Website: walmart
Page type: order-returns
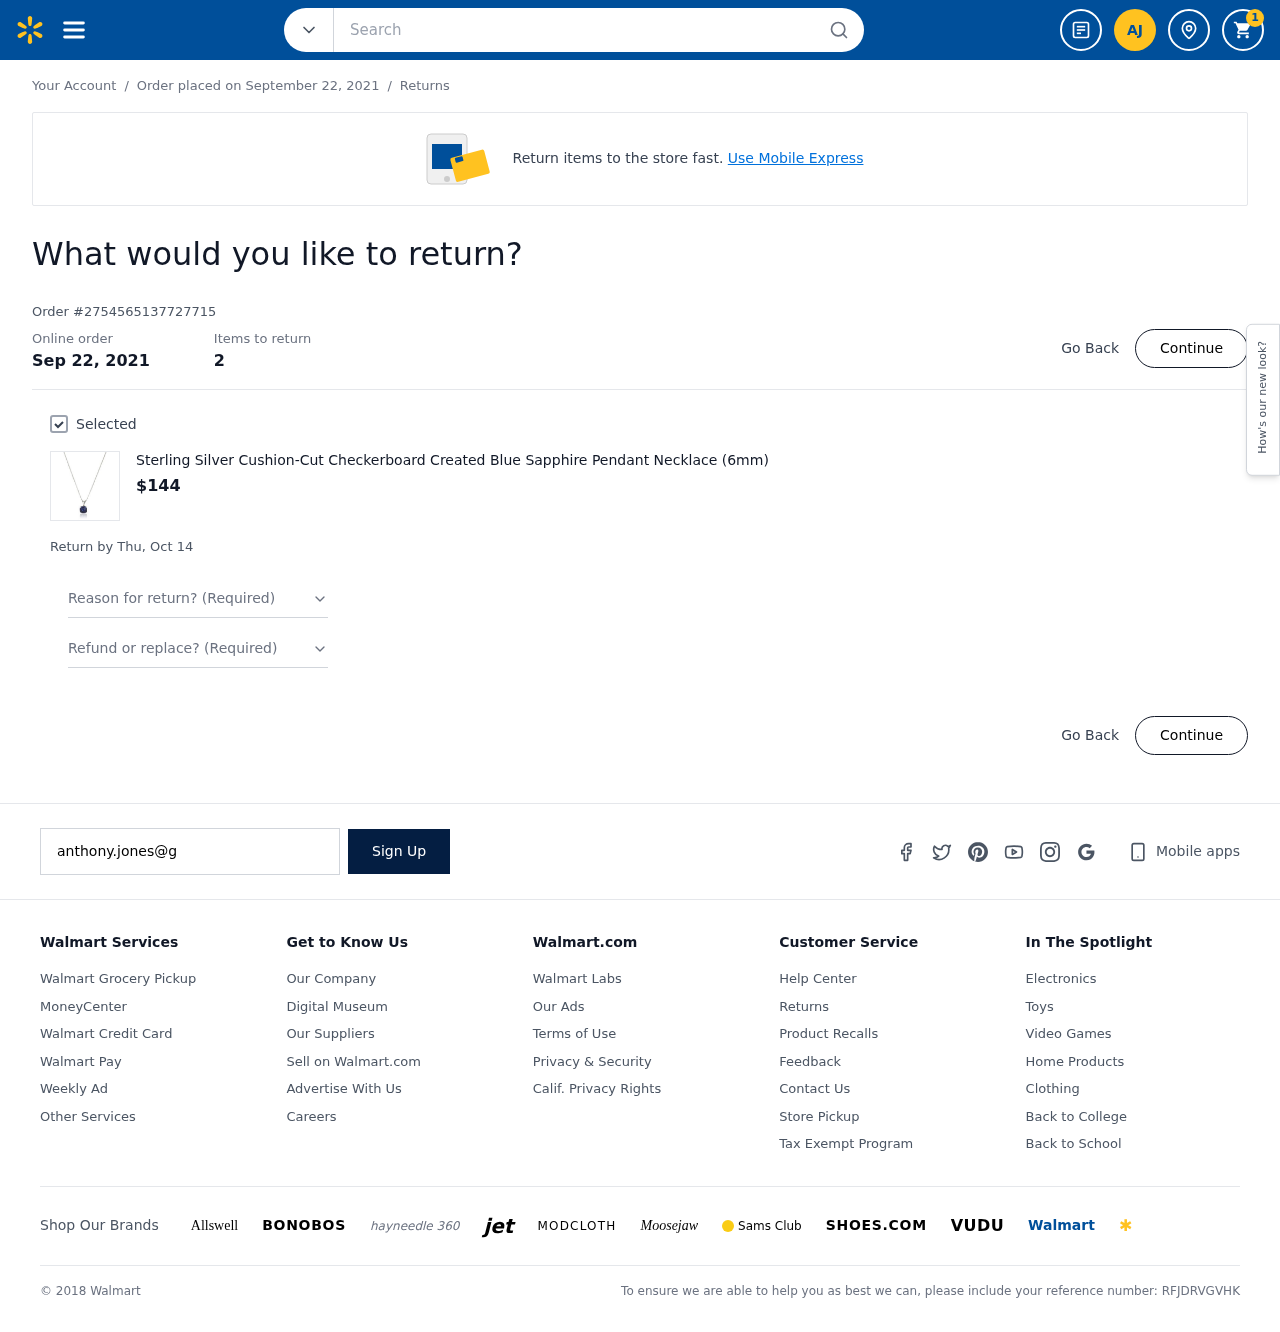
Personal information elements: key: PII_EMAIL
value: anthony.jones@gmail.com
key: PII_INITIALS
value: AJ
Product elements: key: PRODUCT1_NAME
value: Sterling Silver Cushion-Cut Checkerboard Created Blue Sapphire Pendant Necklace (6mm)
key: PRODUCT1_PRICE
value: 144
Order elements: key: ORDER_NUM_ITEMS
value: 1
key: ORDER_DATE
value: Order placed on September 22, 2021
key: ORDER_DATE
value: Sep 22, 2021
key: ORDER_ID
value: Order #2754565137727715
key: ORDER_NUM_ITEMS
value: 2
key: ORDER_RETURN_BY_DATE
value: Return by Thu, Oct 14
Search elements: key: HEADER_SEARCH
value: Search